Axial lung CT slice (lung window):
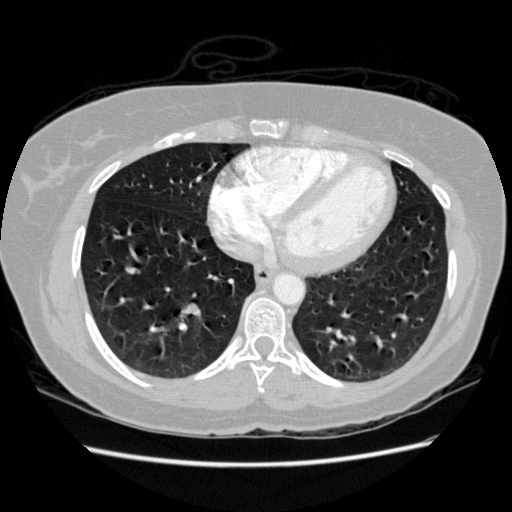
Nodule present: no